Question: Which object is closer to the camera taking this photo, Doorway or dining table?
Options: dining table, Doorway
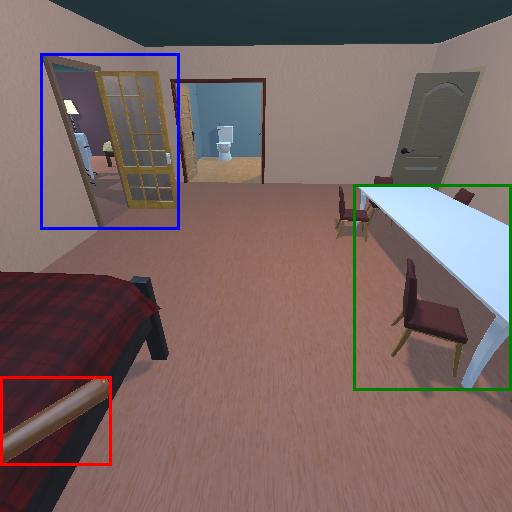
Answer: dining table